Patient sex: M
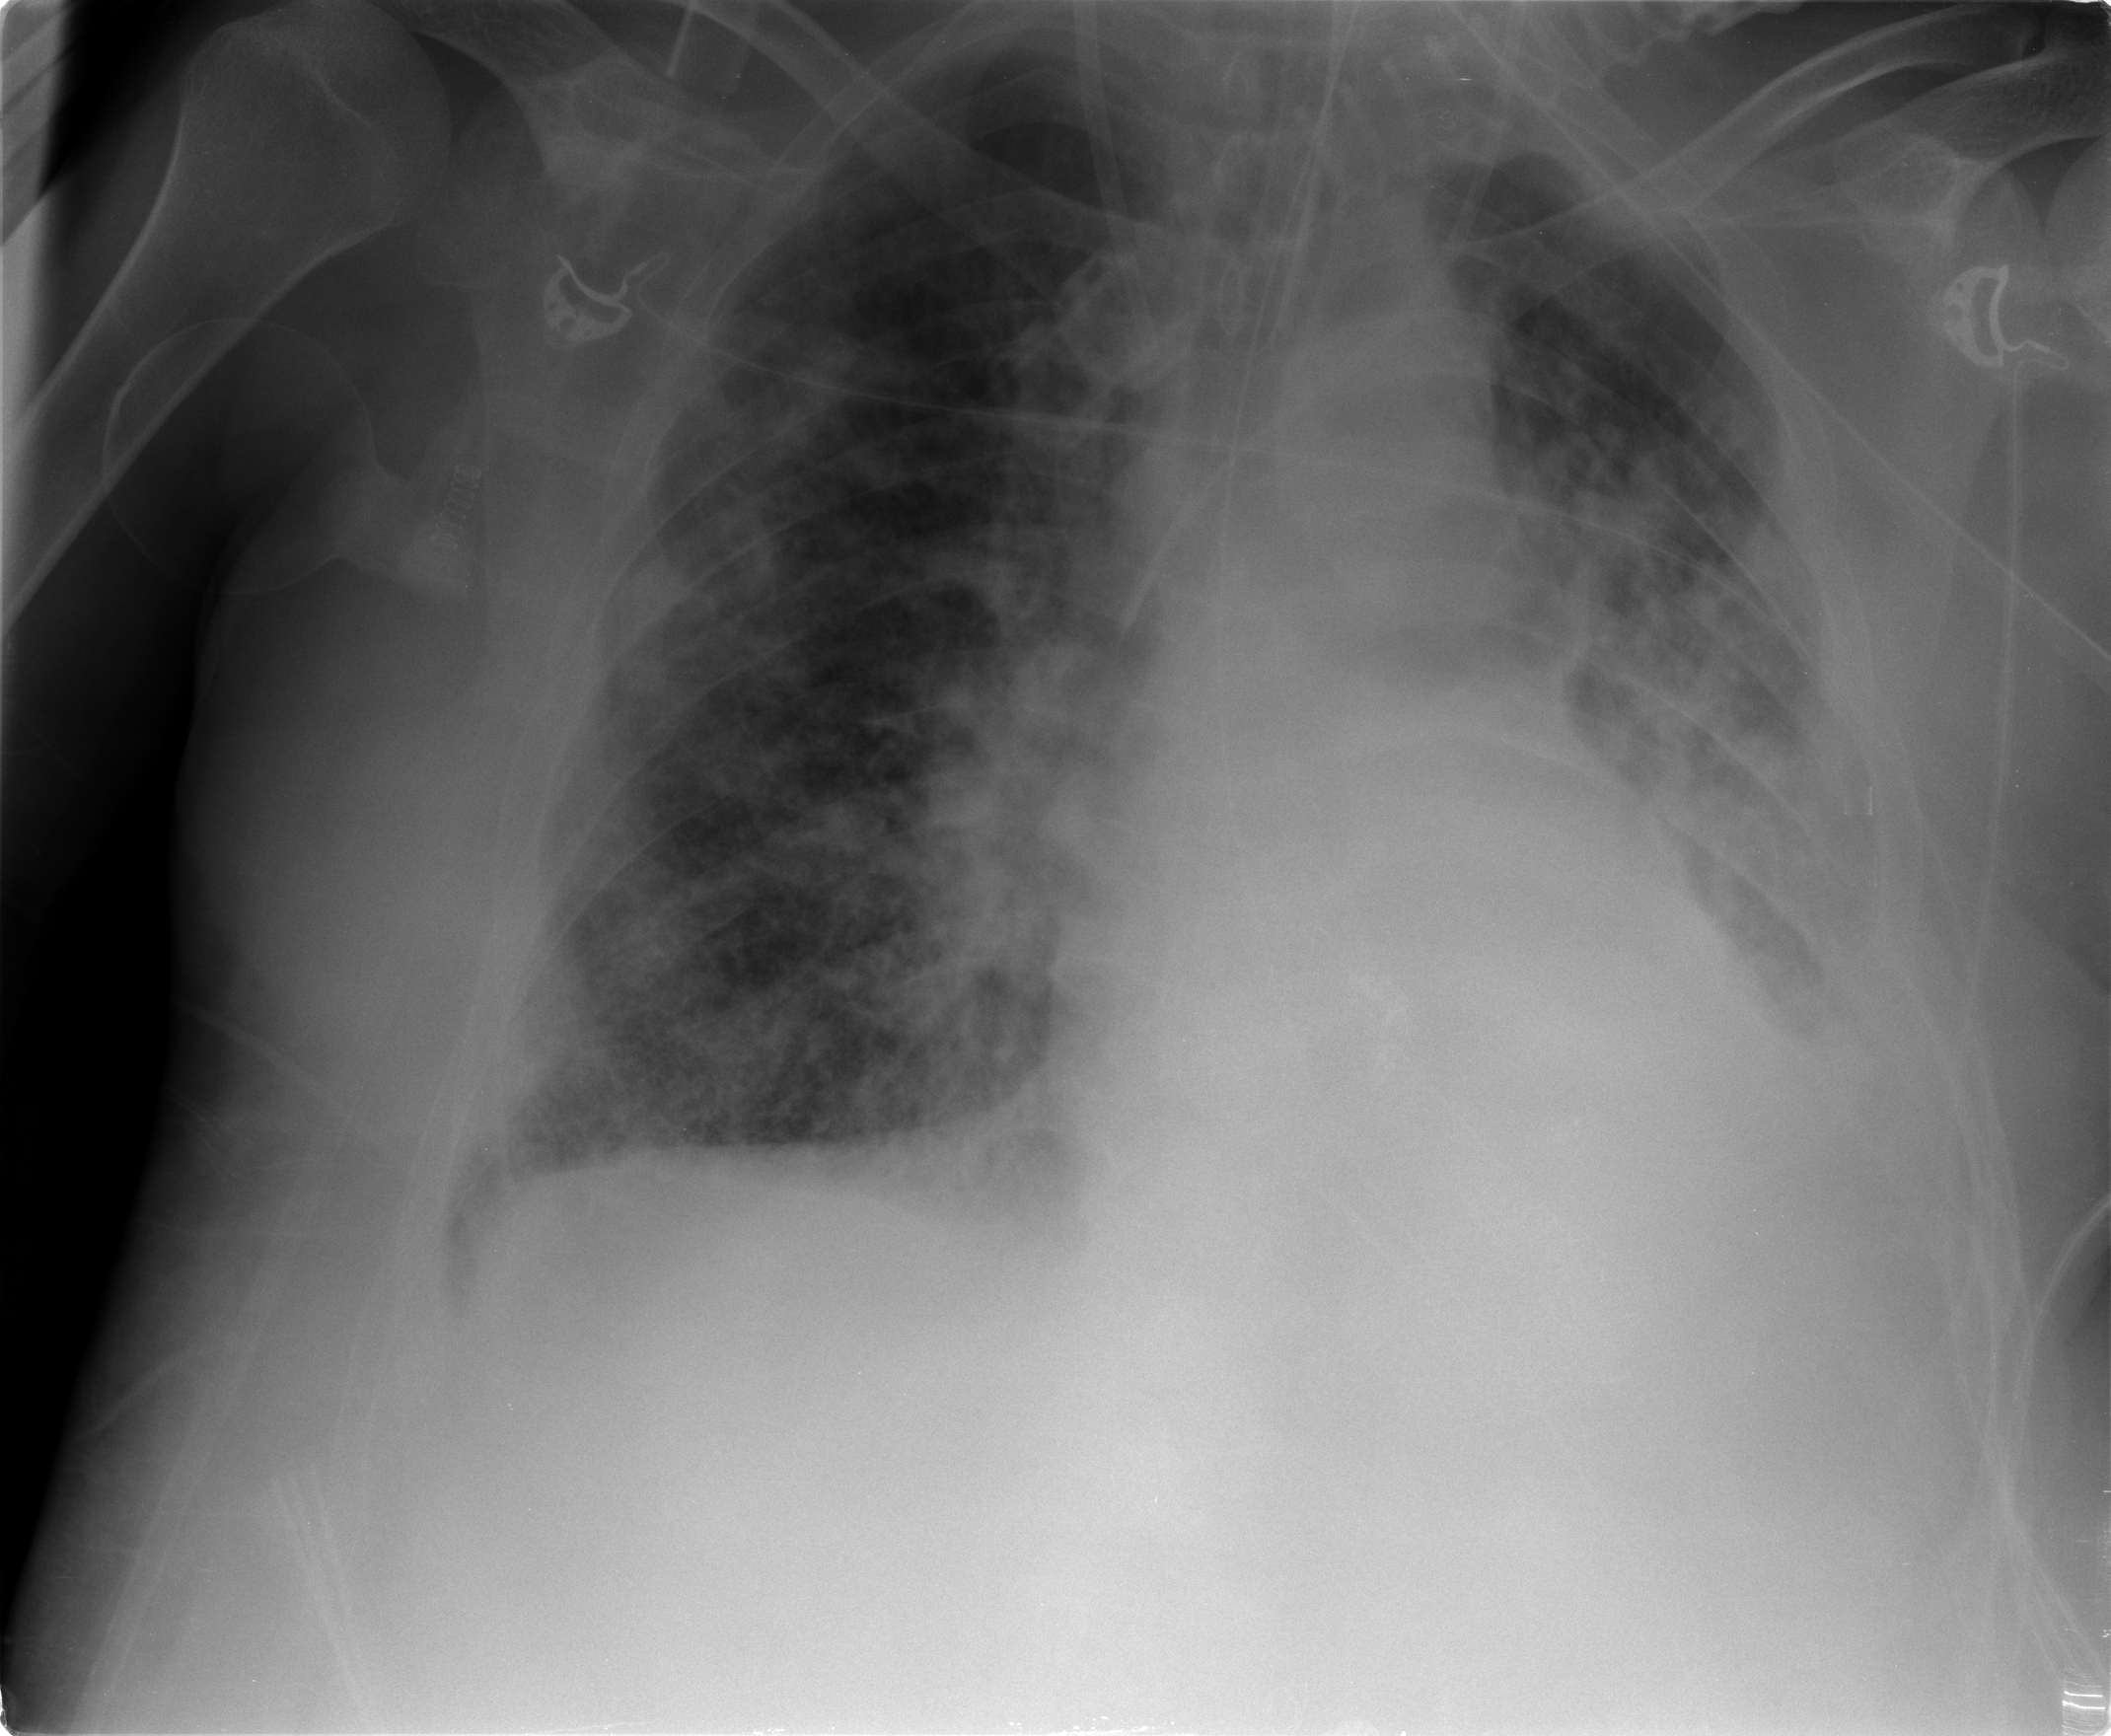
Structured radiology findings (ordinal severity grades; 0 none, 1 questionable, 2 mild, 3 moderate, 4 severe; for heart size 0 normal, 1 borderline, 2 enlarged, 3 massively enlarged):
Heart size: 0
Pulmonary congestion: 2
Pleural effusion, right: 1
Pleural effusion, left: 3
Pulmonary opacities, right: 3
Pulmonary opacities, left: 3
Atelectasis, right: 2
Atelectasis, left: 3